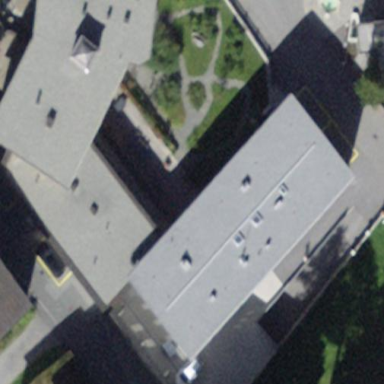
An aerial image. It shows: Police building.